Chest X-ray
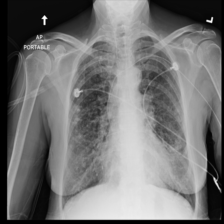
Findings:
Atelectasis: negative
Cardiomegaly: negative
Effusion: negative
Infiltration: negative
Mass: negative
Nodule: positive
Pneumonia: negative
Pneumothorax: negative
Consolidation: negative
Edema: negative
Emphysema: negative
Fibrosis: negative
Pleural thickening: negative
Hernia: negative